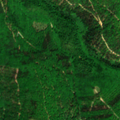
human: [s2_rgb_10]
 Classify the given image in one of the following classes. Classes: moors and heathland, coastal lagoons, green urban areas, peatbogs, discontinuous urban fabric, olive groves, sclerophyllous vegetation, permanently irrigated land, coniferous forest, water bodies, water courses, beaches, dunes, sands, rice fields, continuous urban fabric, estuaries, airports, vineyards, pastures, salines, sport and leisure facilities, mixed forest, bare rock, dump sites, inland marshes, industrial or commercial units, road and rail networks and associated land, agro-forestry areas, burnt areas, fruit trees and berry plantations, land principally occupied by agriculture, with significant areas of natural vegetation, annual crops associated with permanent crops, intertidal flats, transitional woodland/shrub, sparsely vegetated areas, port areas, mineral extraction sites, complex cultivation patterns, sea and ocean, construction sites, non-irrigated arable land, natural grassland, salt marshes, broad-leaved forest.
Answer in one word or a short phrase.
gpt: broad-leaved forest, coniferous forest, mixed forest